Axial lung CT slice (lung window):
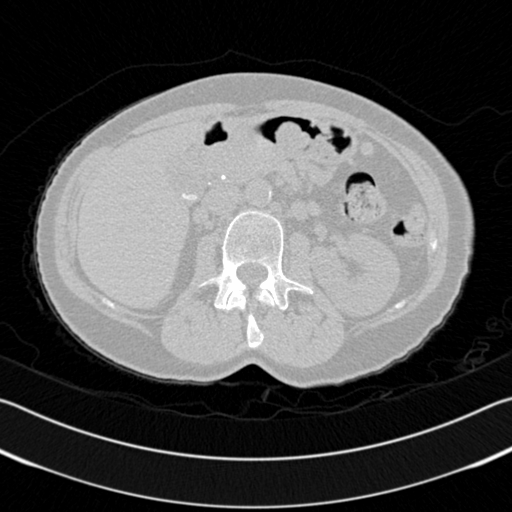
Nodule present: no